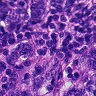
Metastatic tissue present: yes